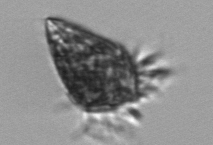
Label: Strombidium_wulffi